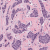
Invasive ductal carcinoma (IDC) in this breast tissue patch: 1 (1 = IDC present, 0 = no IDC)